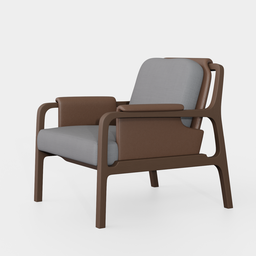
Label: furniture